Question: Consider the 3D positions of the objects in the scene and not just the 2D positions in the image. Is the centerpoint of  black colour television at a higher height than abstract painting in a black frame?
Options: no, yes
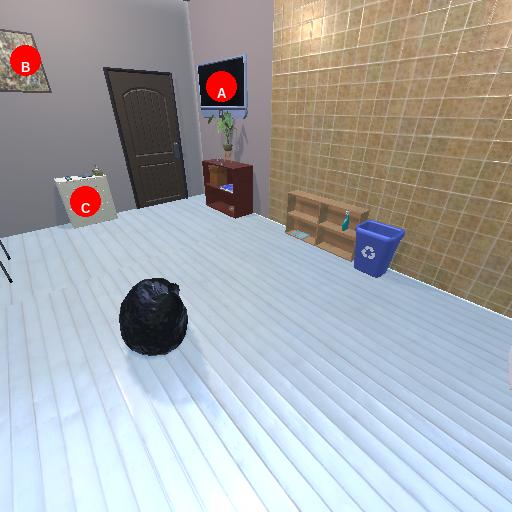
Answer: no